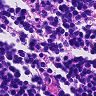
Metastatic tissue present: no